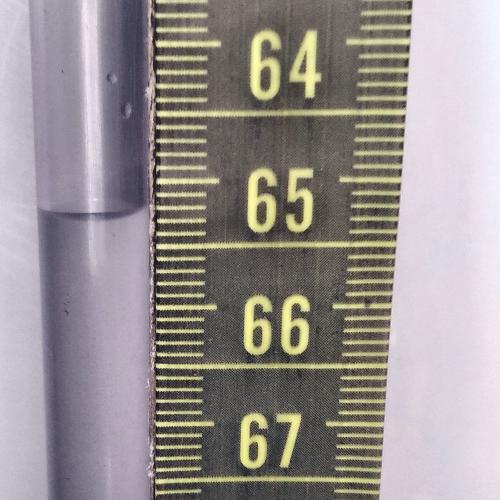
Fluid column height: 65.2 cm